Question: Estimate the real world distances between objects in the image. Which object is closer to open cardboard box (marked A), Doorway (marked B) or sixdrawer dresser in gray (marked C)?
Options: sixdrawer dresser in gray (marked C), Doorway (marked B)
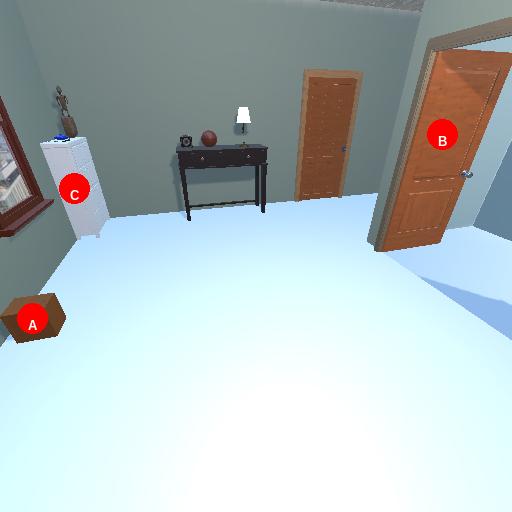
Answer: sixdrawer dresser in gray (marked C)